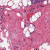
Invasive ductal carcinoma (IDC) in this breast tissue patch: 0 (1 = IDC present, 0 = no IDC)